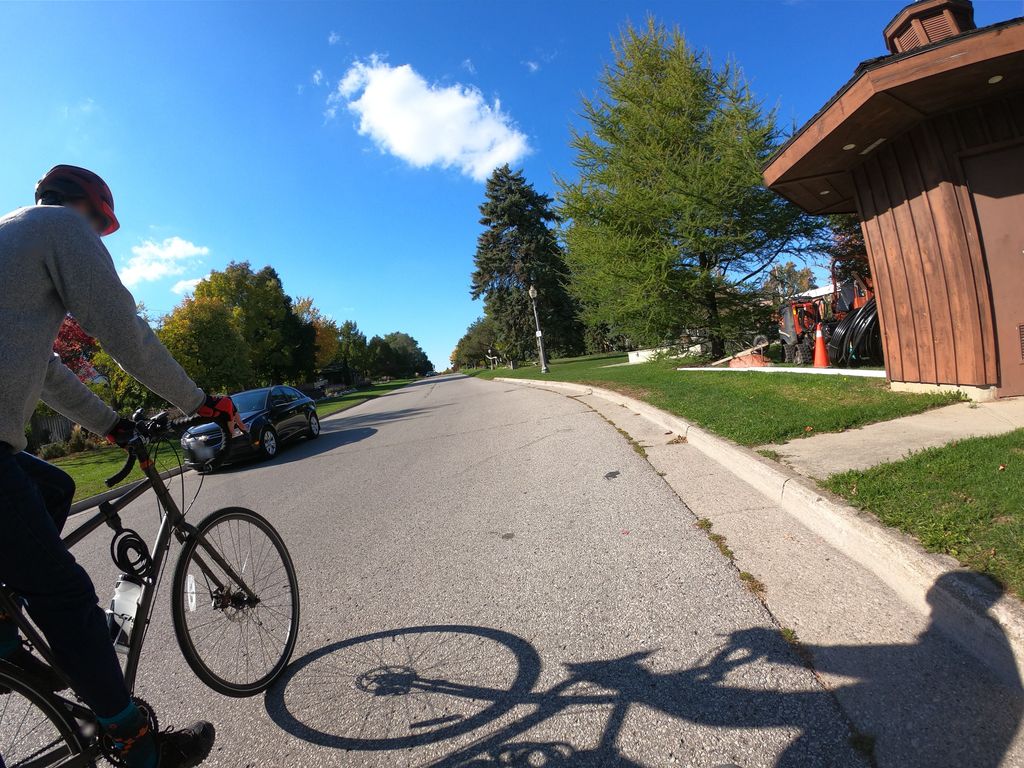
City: kitchener-waterloo